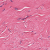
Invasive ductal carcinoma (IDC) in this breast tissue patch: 0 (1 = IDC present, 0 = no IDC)